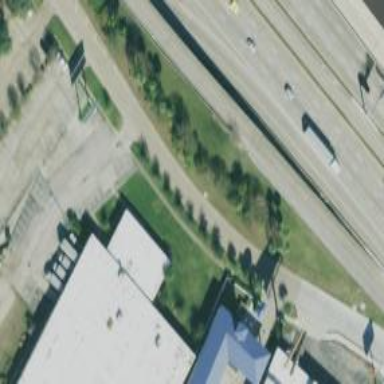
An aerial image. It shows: Secondary road with frontage road.